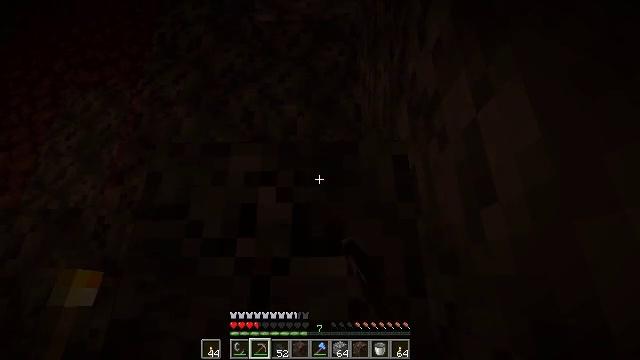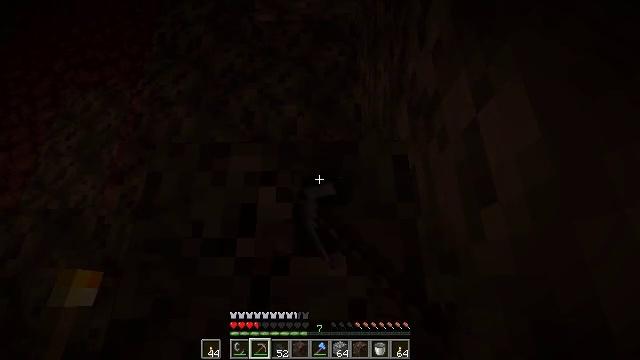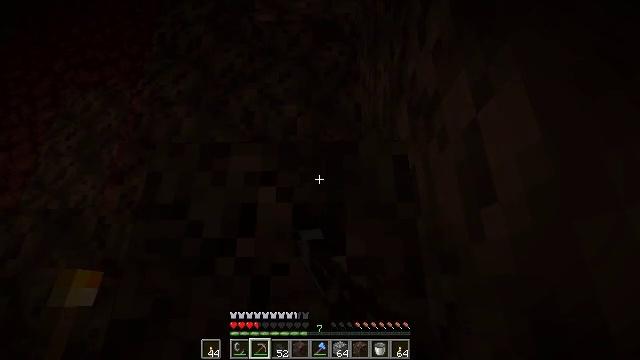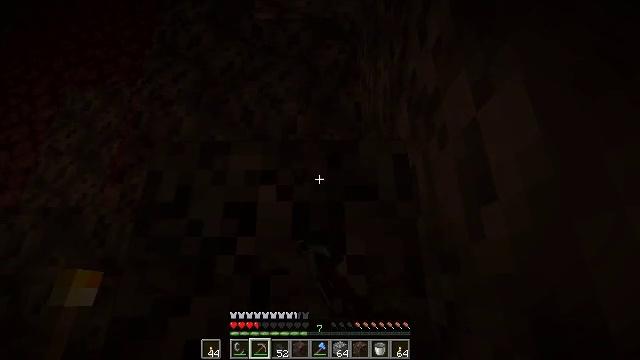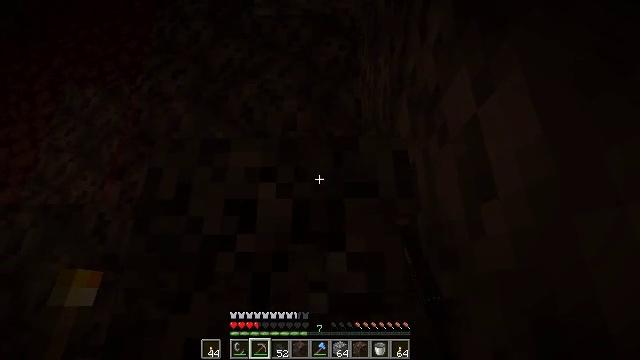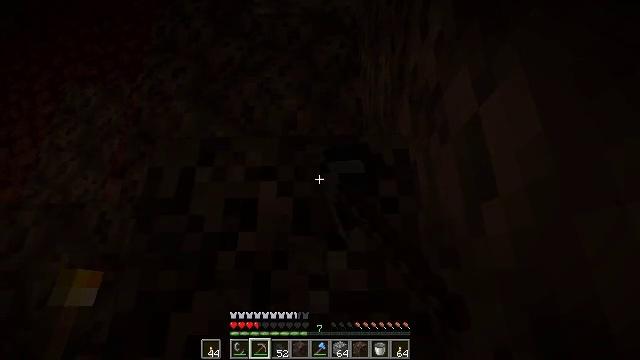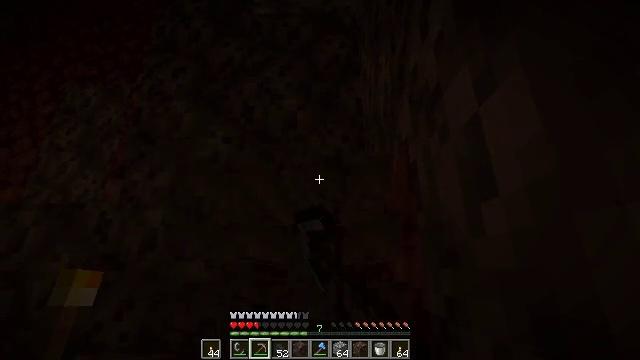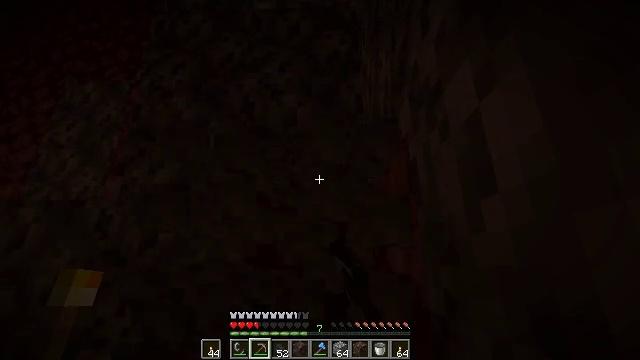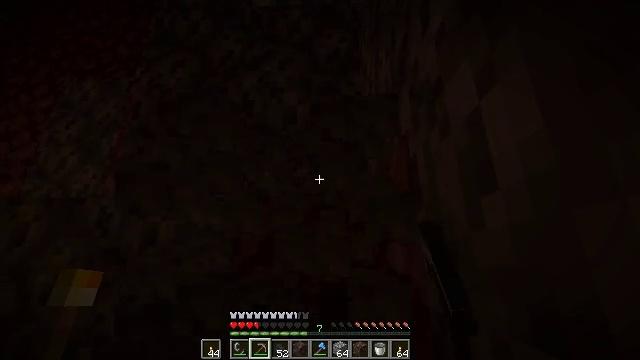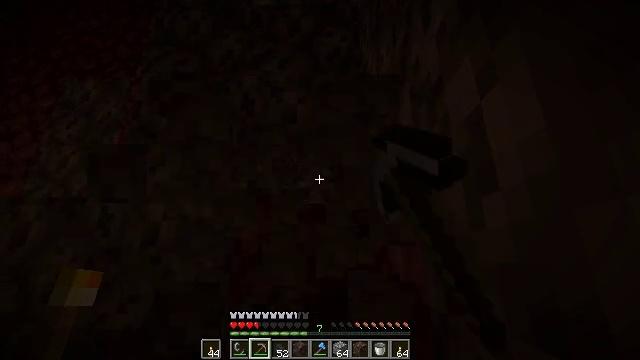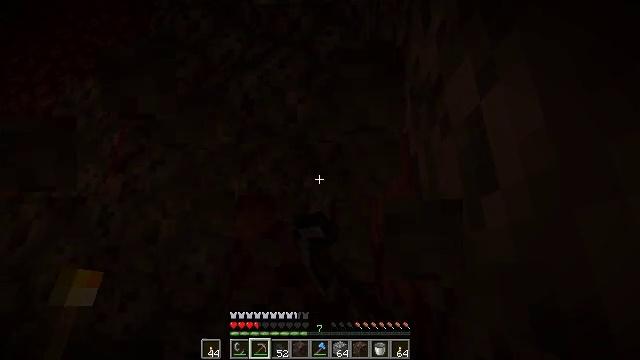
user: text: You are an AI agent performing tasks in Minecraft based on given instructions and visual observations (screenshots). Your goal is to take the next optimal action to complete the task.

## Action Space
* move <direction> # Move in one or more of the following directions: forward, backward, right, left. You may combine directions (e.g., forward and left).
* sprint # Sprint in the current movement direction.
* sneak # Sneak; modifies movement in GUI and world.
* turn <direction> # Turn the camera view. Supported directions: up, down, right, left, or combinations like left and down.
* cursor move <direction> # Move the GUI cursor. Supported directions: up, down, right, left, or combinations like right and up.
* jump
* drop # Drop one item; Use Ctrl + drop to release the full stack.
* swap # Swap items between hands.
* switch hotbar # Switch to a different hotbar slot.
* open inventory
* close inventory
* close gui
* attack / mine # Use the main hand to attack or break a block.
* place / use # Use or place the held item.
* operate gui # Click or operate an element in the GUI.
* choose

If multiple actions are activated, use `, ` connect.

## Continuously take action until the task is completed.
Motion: motion action
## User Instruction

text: Dig soul sand to use for potions.
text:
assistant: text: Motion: attack / mine
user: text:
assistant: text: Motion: attack / mine
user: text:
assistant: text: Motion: attack / mine
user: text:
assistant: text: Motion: attack / mine
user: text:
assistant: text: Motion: attack / mine
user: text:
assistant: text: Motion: attack / mine
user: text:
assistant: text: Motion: attack / mine
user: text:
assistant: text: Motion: attack / mine
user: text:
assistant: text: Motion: attack / mine
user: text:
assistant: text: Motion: attack / mine
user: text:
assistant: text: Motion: attack / mine